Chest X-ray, PA view. Patient: 42 years old, sex M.
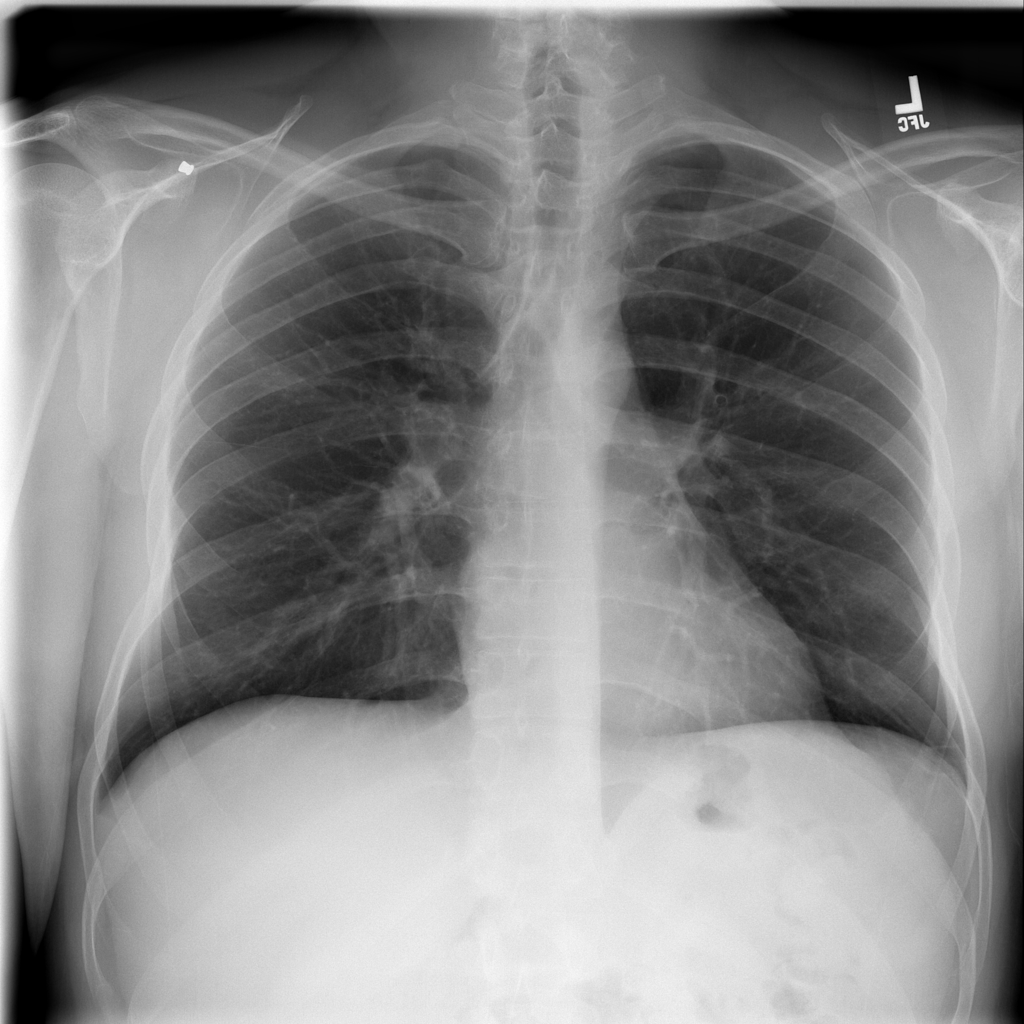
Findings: No Finding